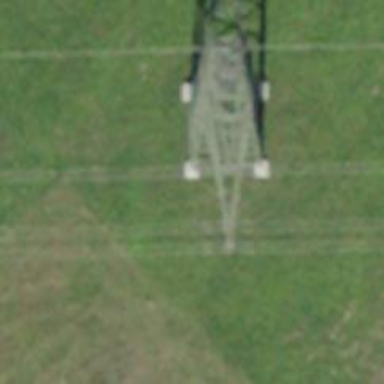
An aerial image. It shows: Power tower.